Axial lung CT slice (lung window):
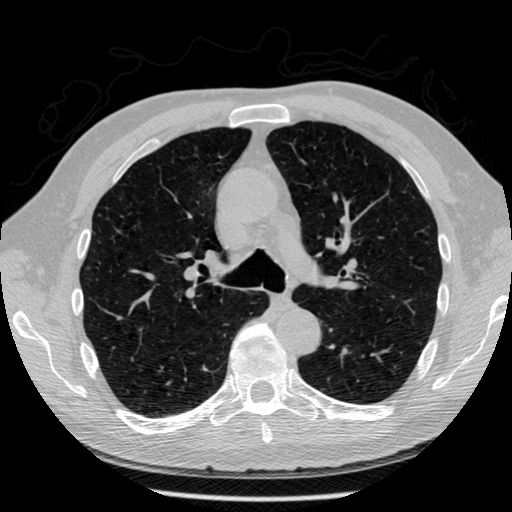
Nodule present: yes
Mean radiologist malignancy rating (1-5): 4